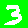
Digit: 3